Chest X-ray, AP view. Patient: 17 years old, sex M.
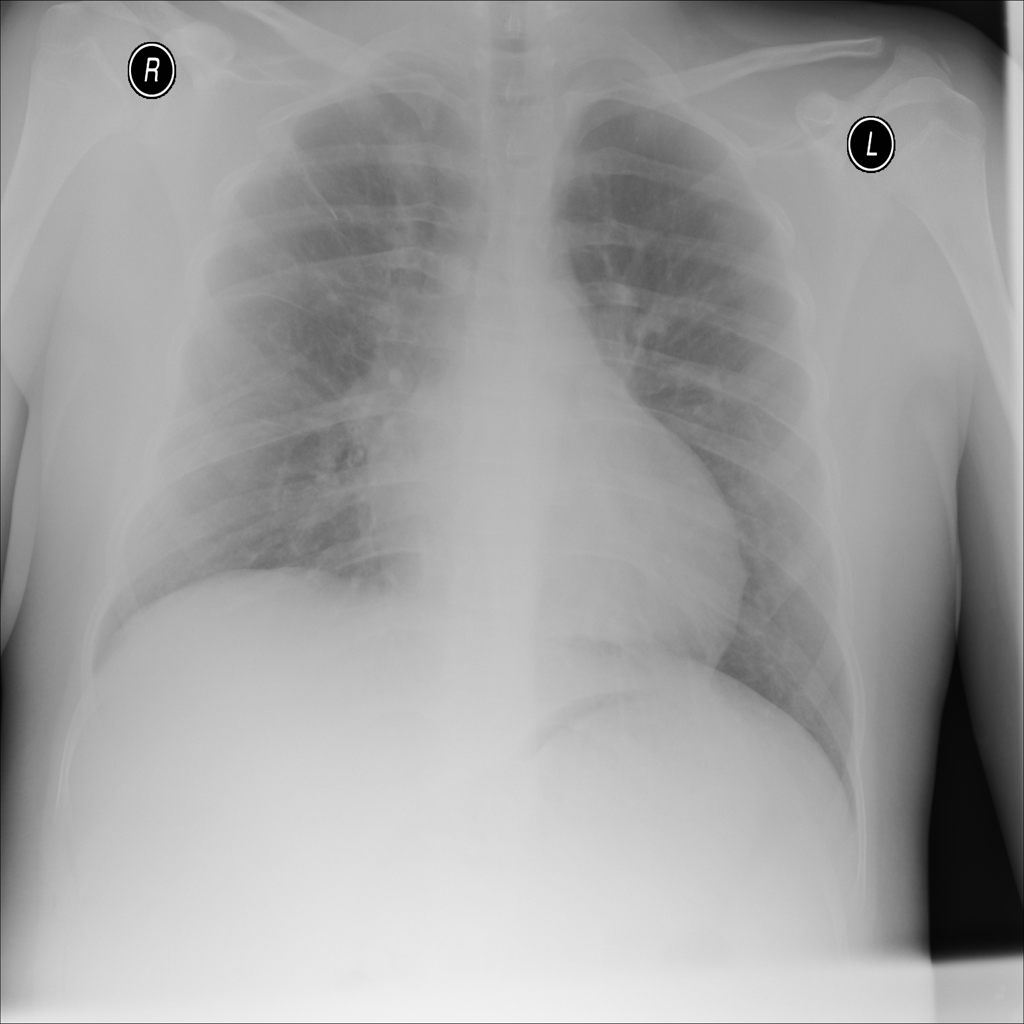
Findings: Consolidation, Infiltration